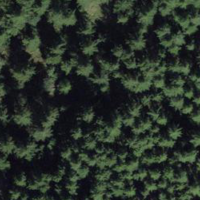
EUNIS habitat code: 43
Species observed at this site:
Astrantia minor